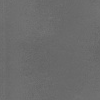
Atmospheric dust classification: dusty